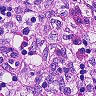
Metastatic tissue present: no